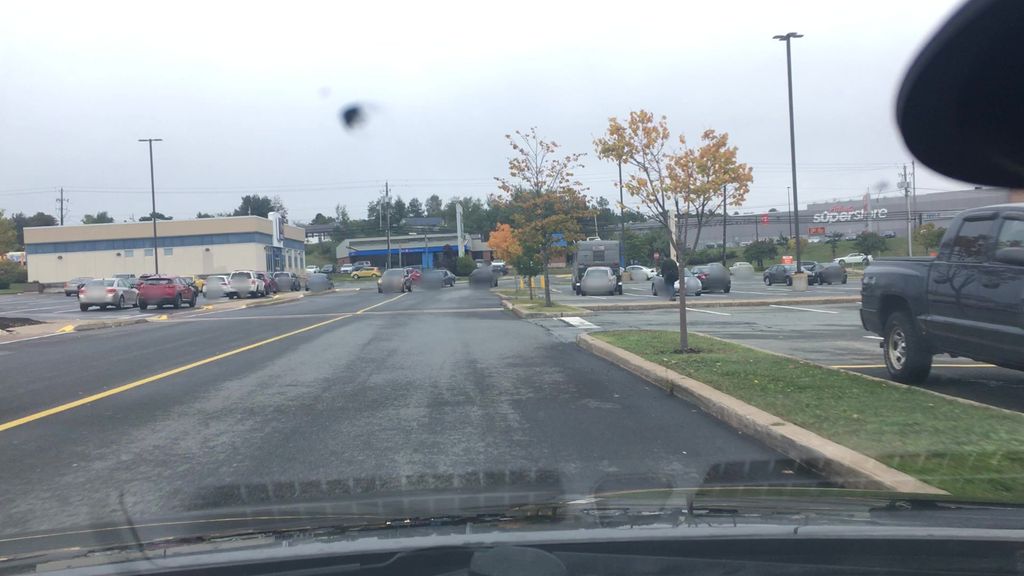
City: halifax